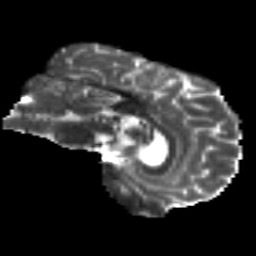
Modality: T2w
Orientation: sagittal
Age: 26
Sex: male
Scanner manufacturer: siemens
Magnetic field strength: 3 T
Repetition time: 8.8 s
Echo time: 0.085 s